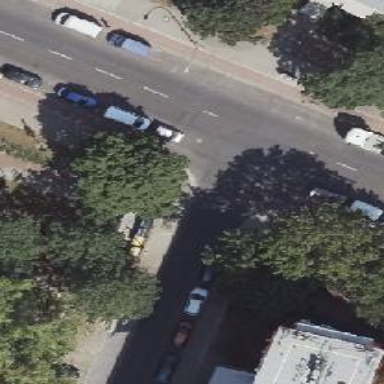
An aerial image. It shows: Residential road with asphalt surface and sidewalks on both sides. There is parallel on-street parking on the right lane.